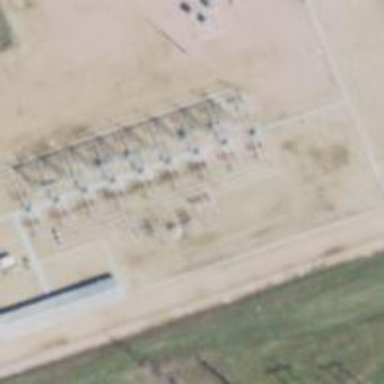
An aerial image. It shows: Switch for power supply.